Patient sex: M
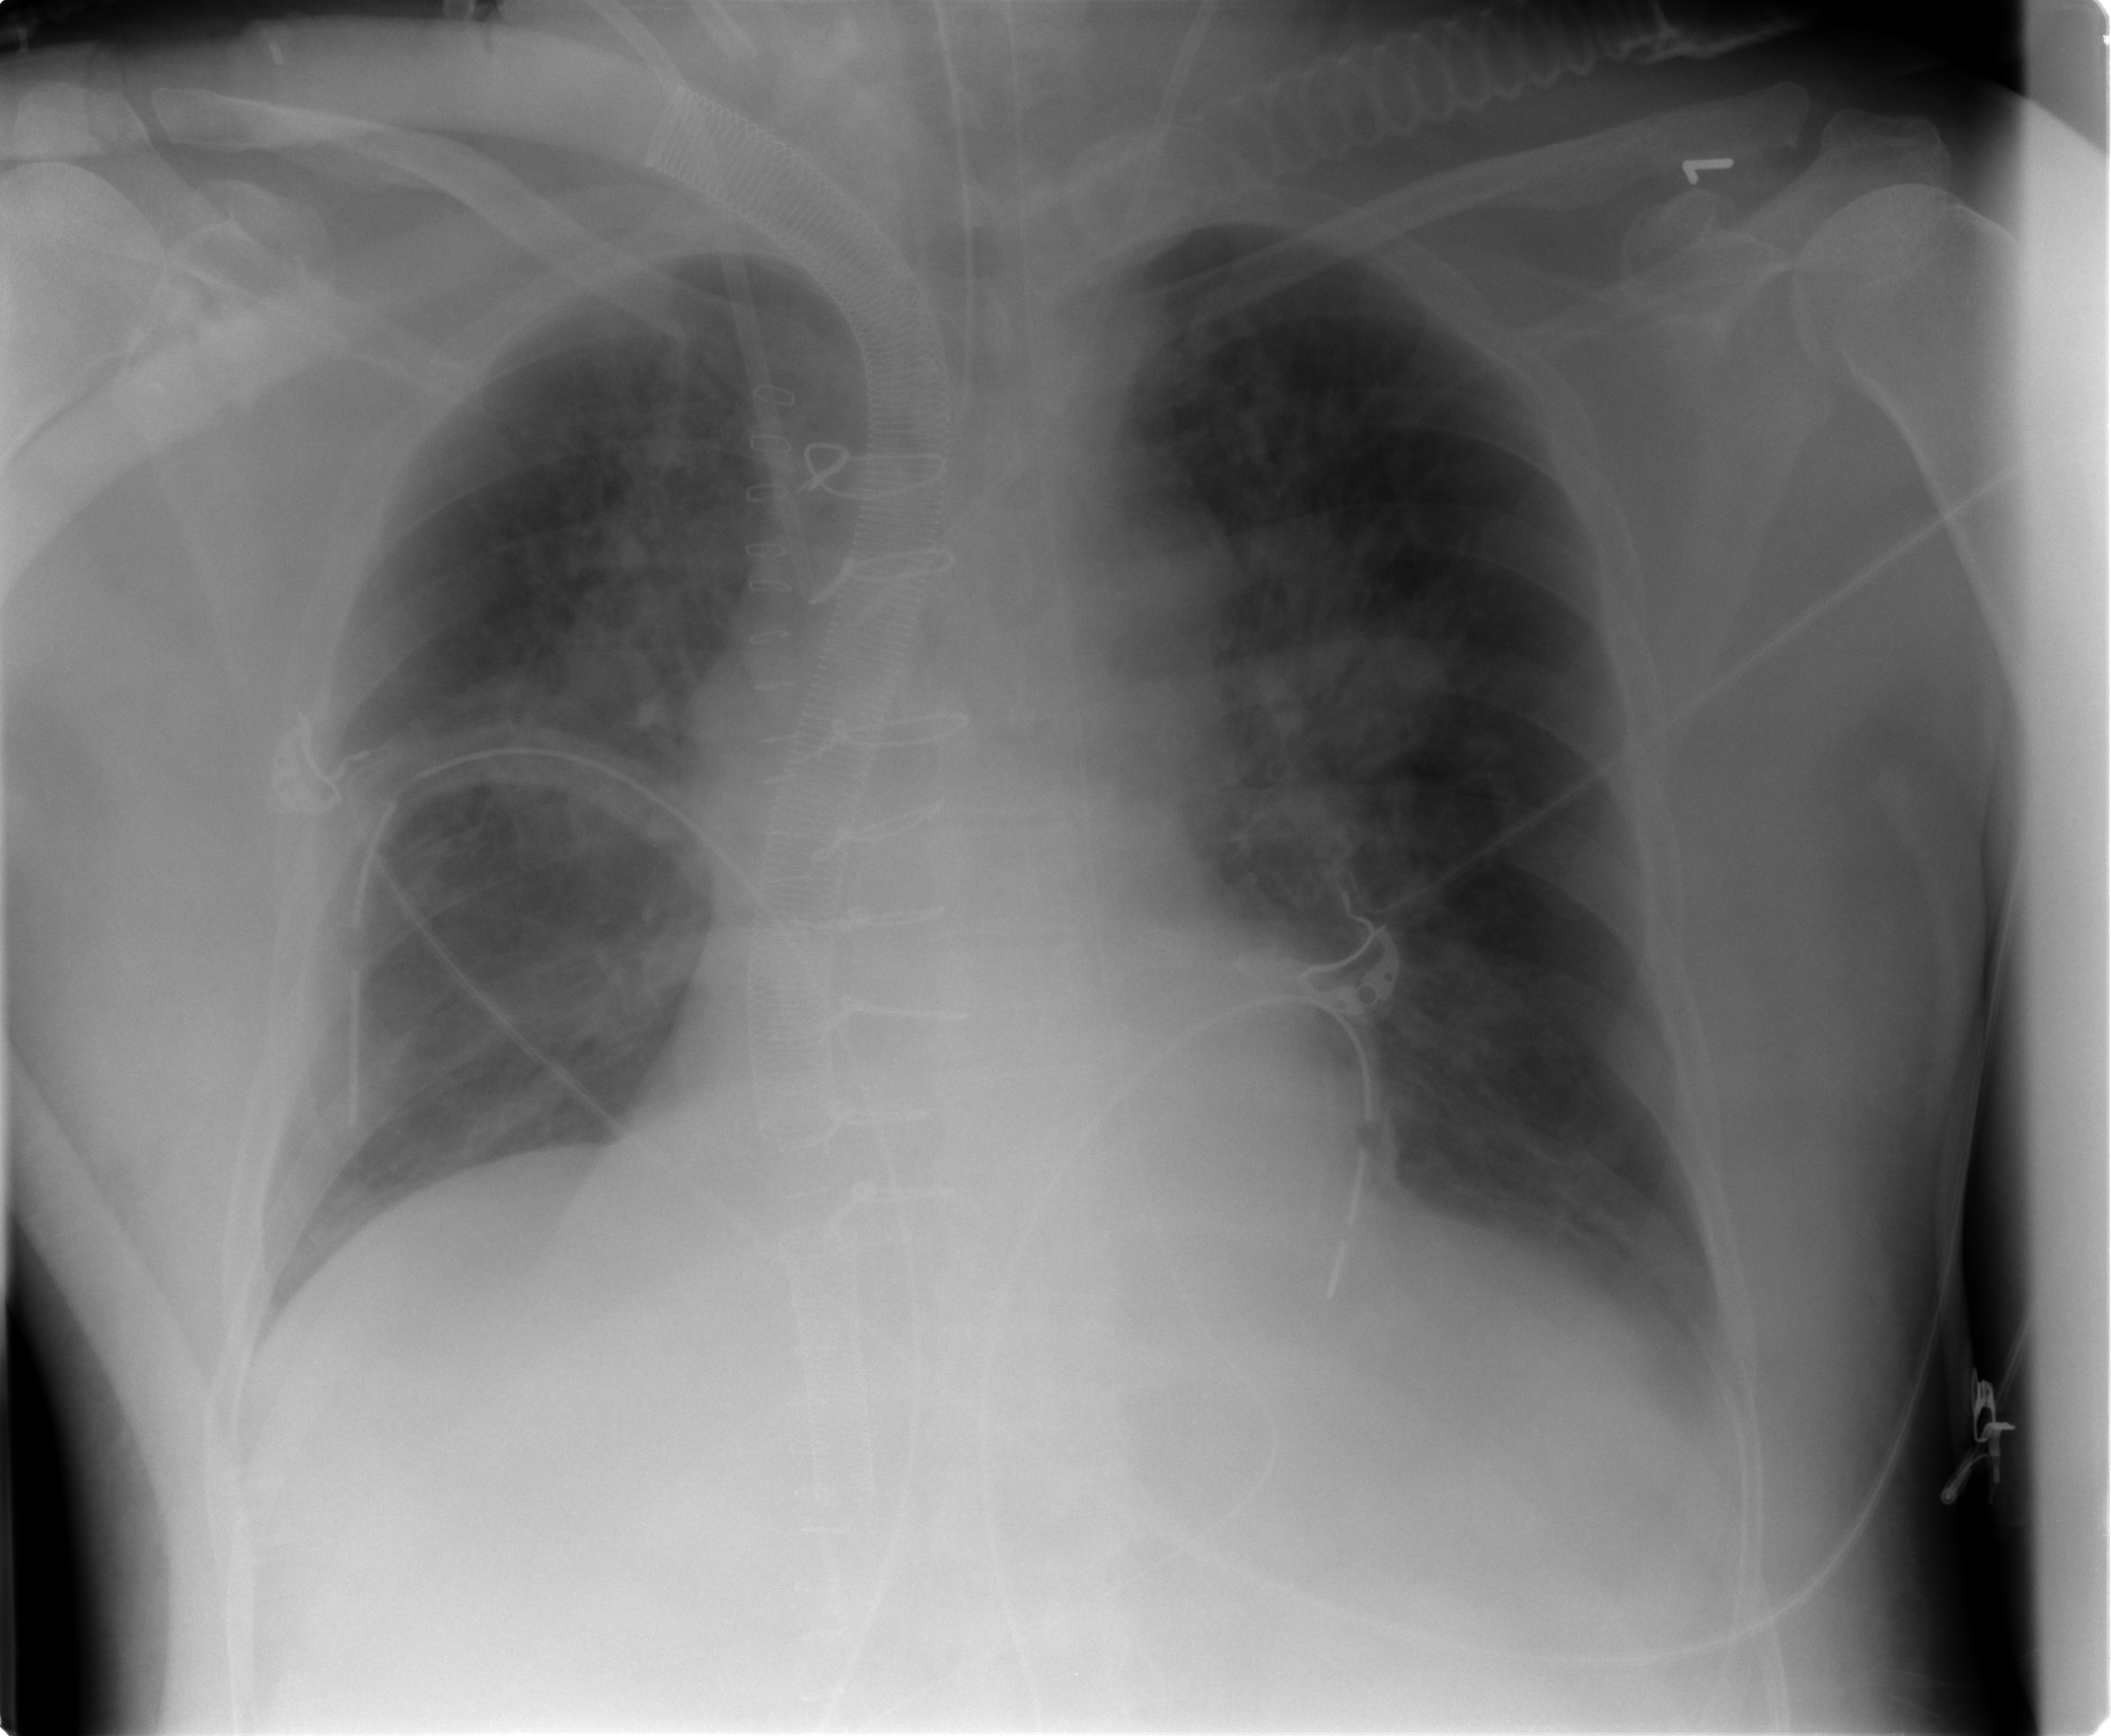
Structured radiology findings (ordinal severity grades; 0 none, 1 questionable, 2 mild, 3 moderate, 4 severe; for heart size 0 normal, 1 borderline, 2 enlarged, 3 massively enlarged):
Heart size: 0
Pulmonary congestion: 3
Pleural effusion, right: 1
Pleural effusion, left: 1
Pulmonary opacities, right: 3
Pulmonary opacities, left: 3
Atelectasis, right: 2
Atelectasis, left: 2